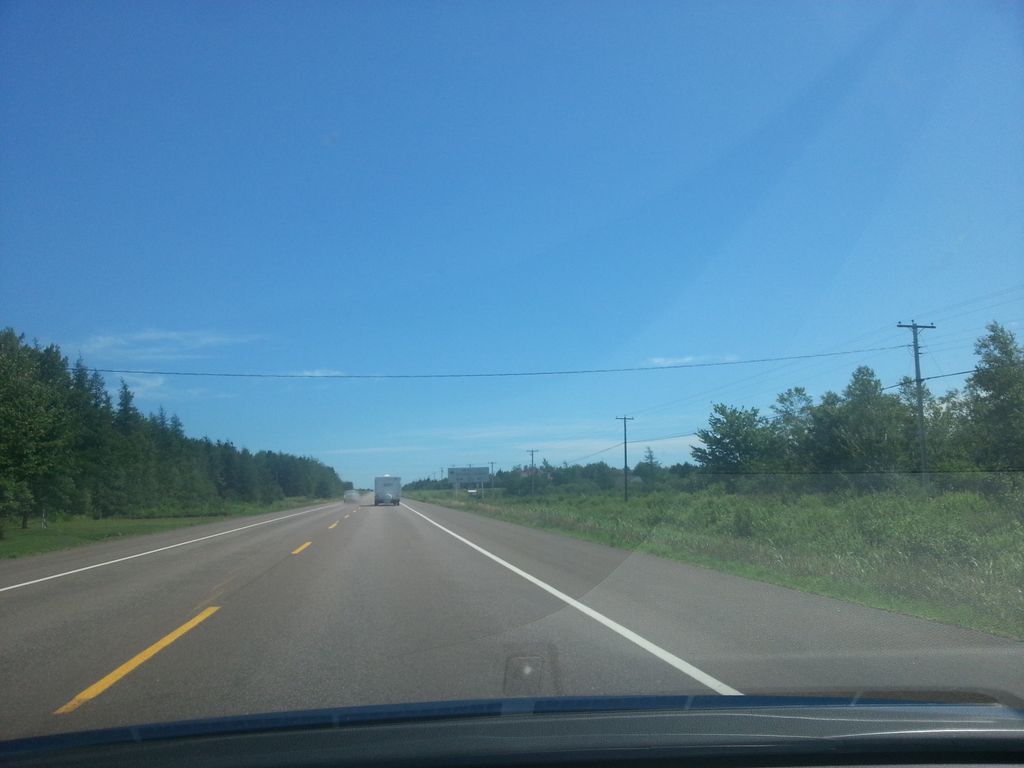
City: charlottetown